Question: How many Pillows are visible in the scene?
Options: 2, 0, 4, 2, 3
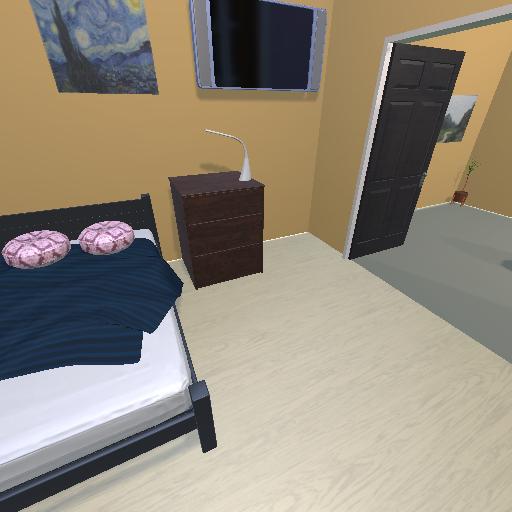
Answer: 2